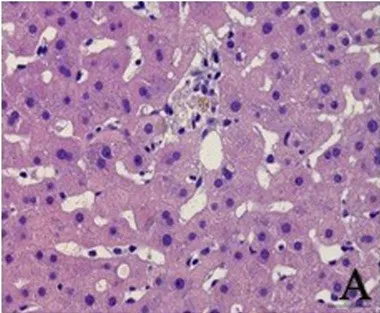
Liver biopsy revealed patchy focal necrosis,infiltrating inflammatory cells.
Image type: pathology (h&e)